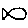
Label: fish